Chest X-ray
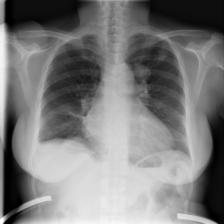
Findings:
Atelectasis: negative
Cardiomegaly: negative
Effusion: negative
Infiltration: negative
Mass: negative
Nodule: negative
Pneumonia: negative
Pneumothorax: negative
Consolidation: negative
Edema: negative
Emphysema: negative
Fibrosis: negative
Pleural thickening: negative
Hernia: negative